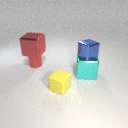
small yellow rubber cube in front of large cyan metal cube